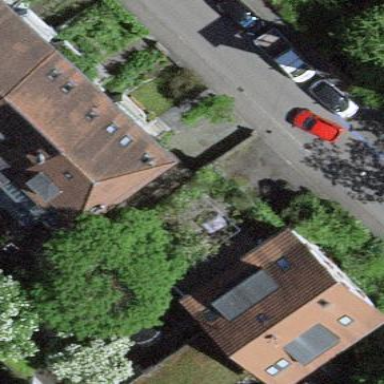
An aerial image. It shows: Terrace building.